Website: bh-photo
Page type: address-validator
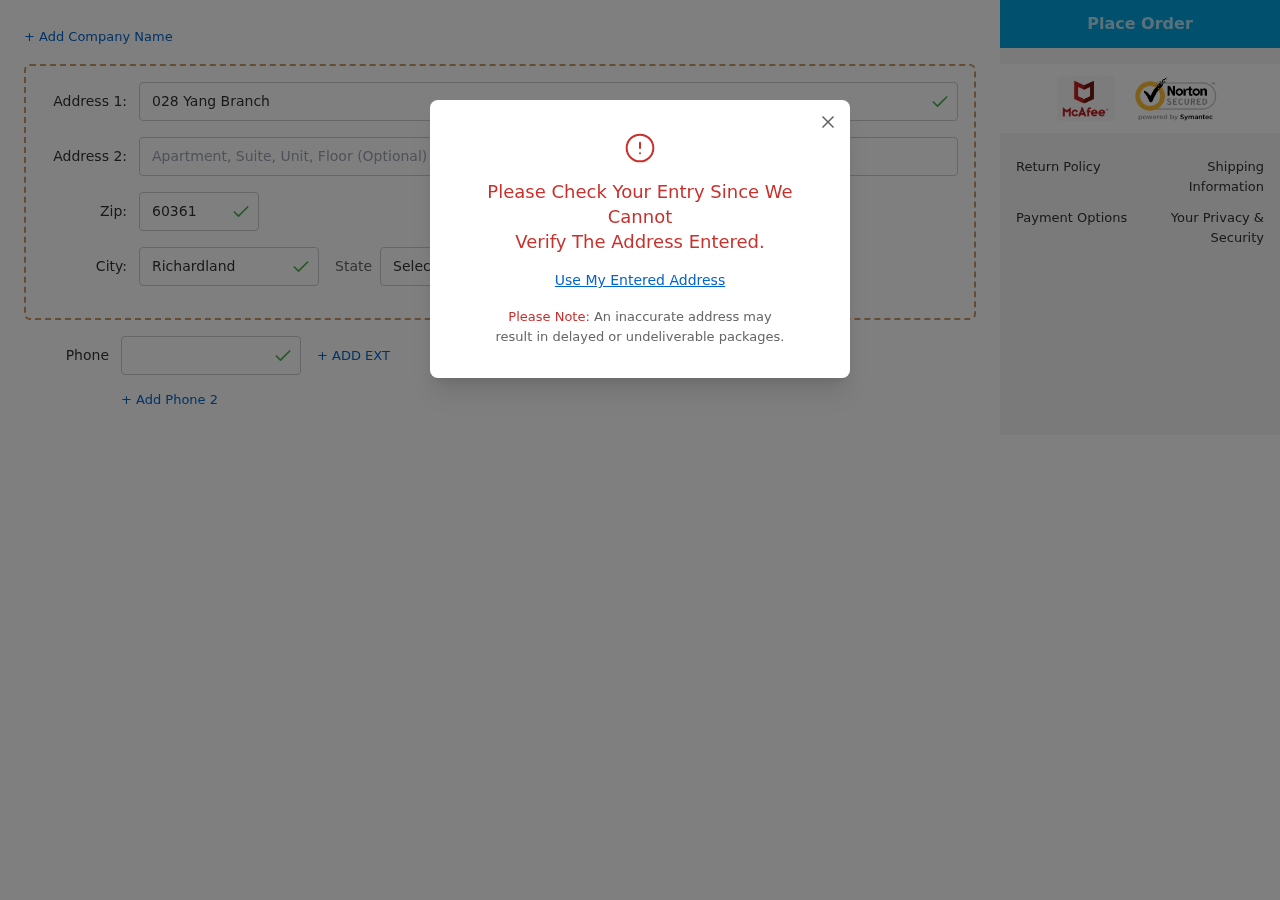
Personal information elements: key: PII_CITY
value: Richardland
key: PII_PHONE
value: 3849790006
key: PII_POSTCODE
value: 60361
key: PII_STATE_ABBR
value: TN
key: PII_STREET
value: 028 Yang Branch